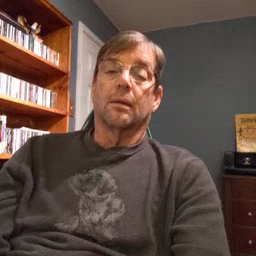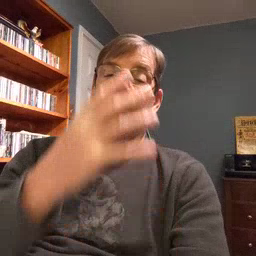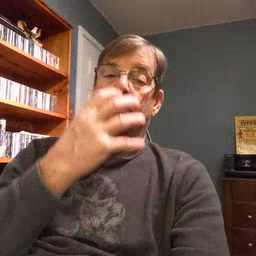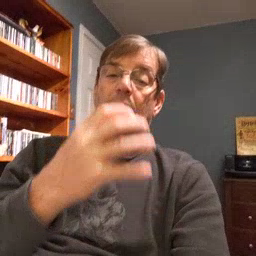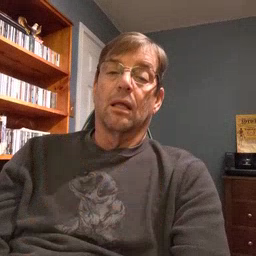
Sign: mad